Question: All, I'm attempting to 'force' RQ workers to perform concurrently using supervisord. My setup supervisord setup seems to work fine, as rq-dashboard is showing 3 workers, 3 PID's and 3 queue (one for each worker/PID). Supervisord setup is as follows (showing only worker 1 setup, 2 more workers are defined below this one):
'''
[program:rqworker1]
command = rqworker 1
process_name = rqworker1-%(process_num)s
numprocs = 1
user = username
autostart = True
stdout_logfile=/tmp/rqworker1.log
stdout_logfile_maxbytes=50MB
'''

The issue is when I send 3 jobs concurrently, the total time to run is x3 that of a single task (namely, total time is linear with number of tasks, this scales to x4,x5, etc..). It seems no concurrency is available. I also implemented a primitive load-balancing by sending new jobs to the queue with minimum started+queued jobs, that works fine (jobs are observed to be spread evenly among queues).
Why would this setup not allow concurrency?
Any considerations regarding the setup i'm missing?
Note that rq-gevent-worker package (which worked great earlier w.r.t. concurrency/RQ) is no longer available as I migrated to PY3 and gevent itself is not yet supported on PY3. But this gives my a clue that concurrency is possible.
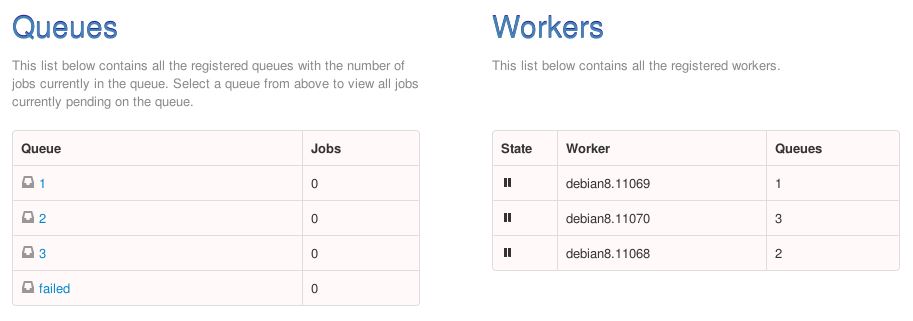
Answer: > Modifying my comment from above into an answer...
Using 'supervisord' to run multiple 'rqworker' processes in parallel is an <URL> in 'python-rq', so don't be concerned that you're "forcing" it. You actually have the right idea.
On the other hand, writing your own load balancing algorithm is an anti-pattern: that's exactly what 'python-rq' does for you.
If you want to split up work between three workers, then they should all listen to the same queue. Try removing two of your supervisor config blocks, and in the one block that remains, change 'numprocs' to '3'. If you submit three jobs rapidly to that queue, you should see three workers executing concurrently.